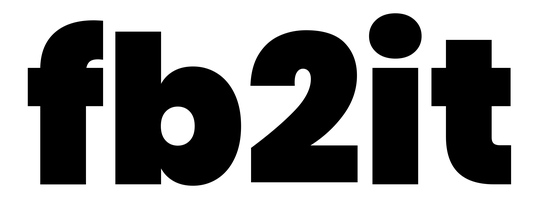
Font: Poppins-Black